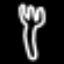
Label: fork